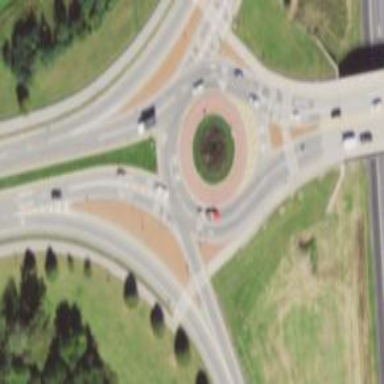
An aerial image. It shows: Primary highway with asphalt surface leading to roundabout.